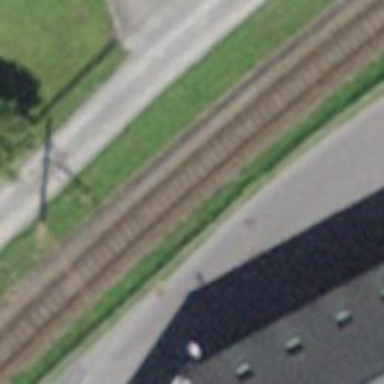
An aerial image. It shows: Single-track electrified railway with contact line.